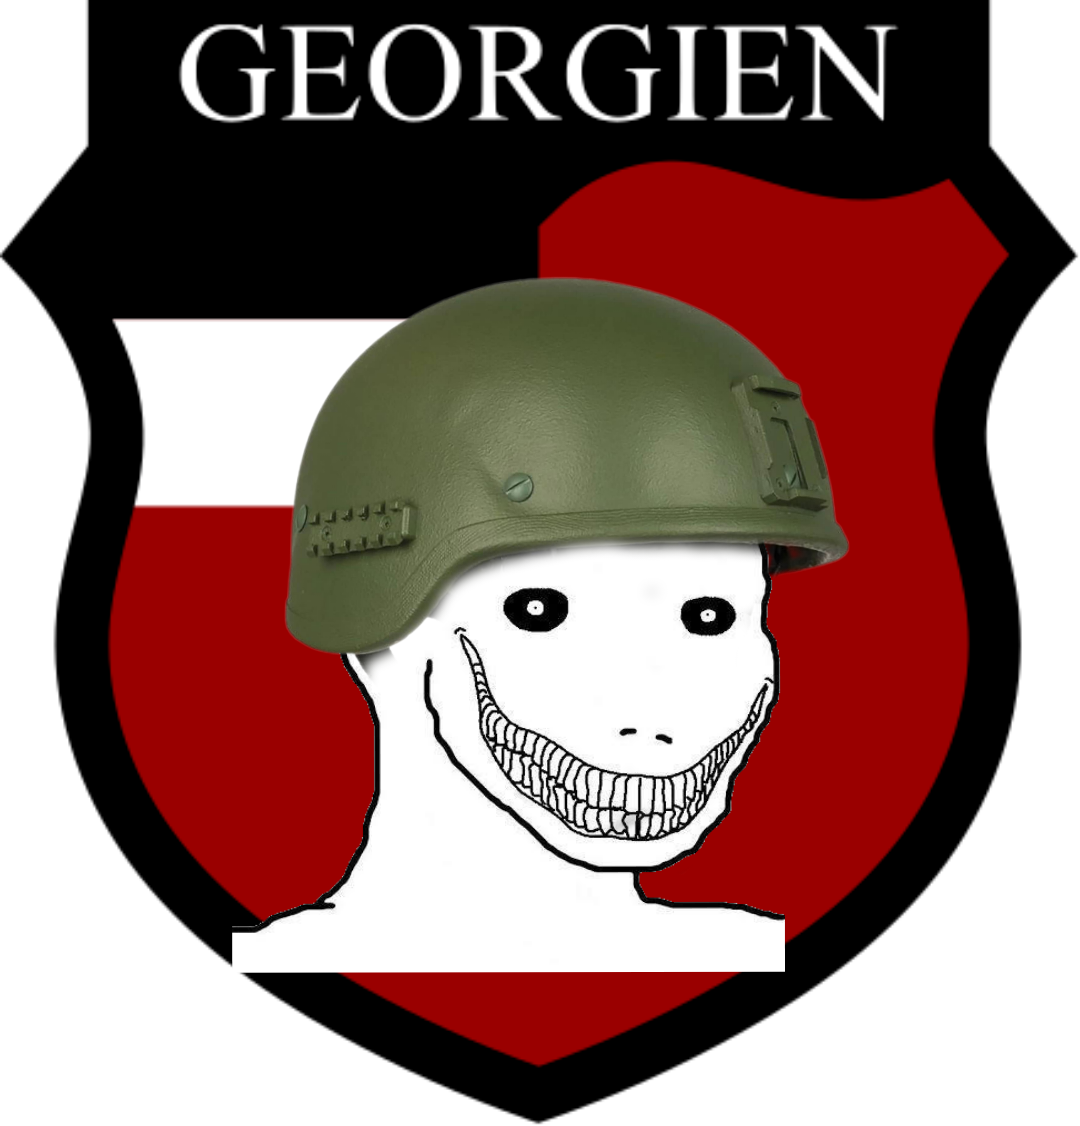
Label: 5_Oomer